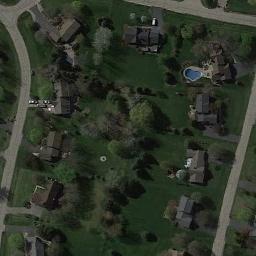
Label: residential